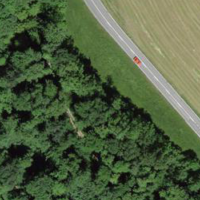
EUNIS habitat code: 44
Species observed at this site:
Gryllus campestris